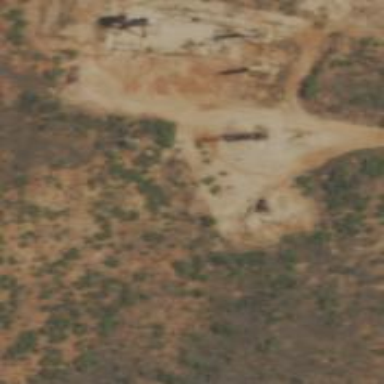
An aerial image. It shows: Petroleum well.